Aerial crown-view tile of a tropical tree (Barro Colorado Island, Panama), acquired 20240716:
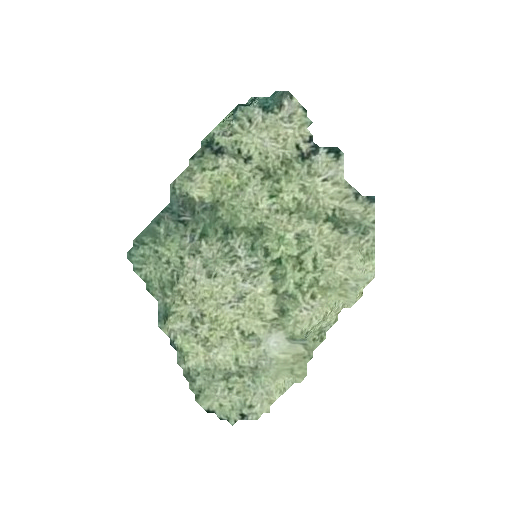
Species: Quararibea stenophylla
GBIF accepted scientific name: Quararibea stenophylla
Crown area: 79.653 m²